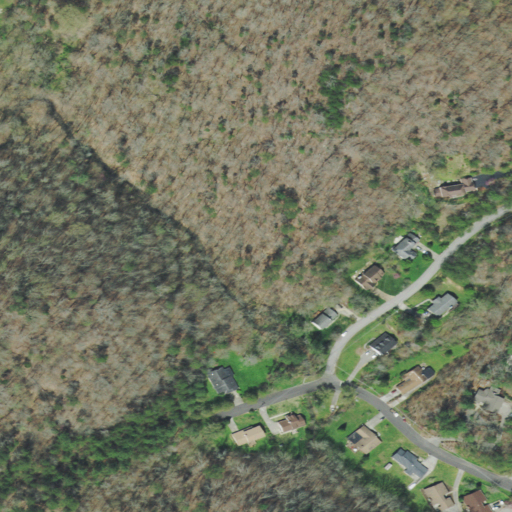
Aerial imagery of gap in Tennessee named Pinhook Gap containing deciduous forest, low intensity development, mixed forest, open development, evergreen forest, pasture, grassland, and medium intensity development